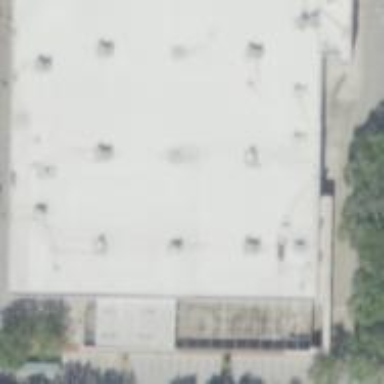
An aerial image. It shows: Department store building.